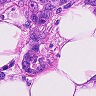
Metastatic tissue present: yes